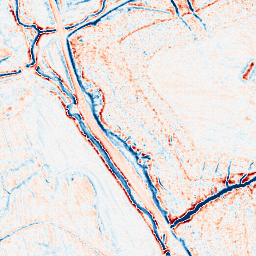
Category: edge_preserving
Decomposition family: anisotropic_diffusion
Decomposition parameters: iterations: 20
kappa: 10
gamma: 0.1
Upsampling method: sinc_blackman
Upsampling parameters: scale: 8
kernel_size: 16
Upsampling scale: 8